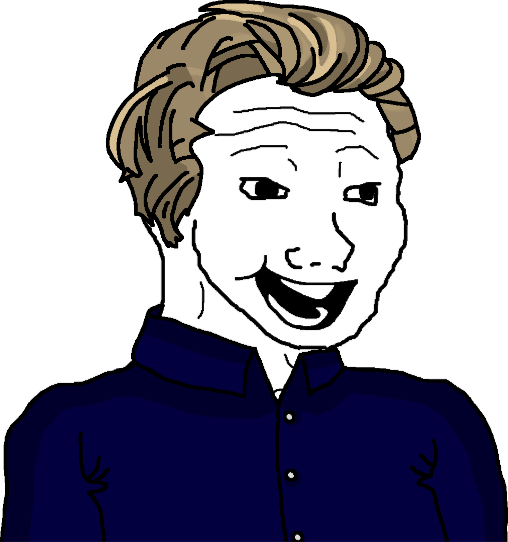
Label: 5_Bloomer